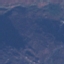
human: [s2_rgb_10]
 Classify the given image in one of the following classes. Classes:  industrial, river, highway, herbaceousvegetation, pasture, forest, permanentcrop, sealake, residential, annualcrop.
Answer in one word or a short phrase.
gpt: HerbaceousVegetation